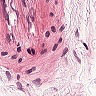
Metastatic tissue present: no